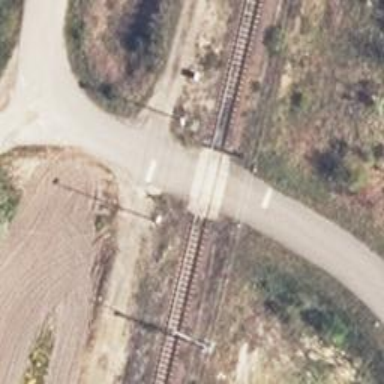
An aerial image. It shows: Railway level crossing.